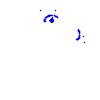
Particle: proton